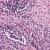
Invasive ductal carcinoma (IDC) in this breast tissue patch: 1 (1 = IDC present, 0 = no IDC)